Question: i am using Laravel 4
my base url is 'http://localhost/messifan/fms/laravel/public/'
my css in 'public/css/barcelona.css'
browser trying to load this URL
'''
http://localhost/messifan/fms/laravel/public/css/barcelona.css
'''
i am using this code in view to load css
'''
<?php echo URL::asset('css/barcelona.css'); ?>
'''
I get this error trying to open 'http://localhost/messifan/fms/laravel/public/css/barcelona.css'

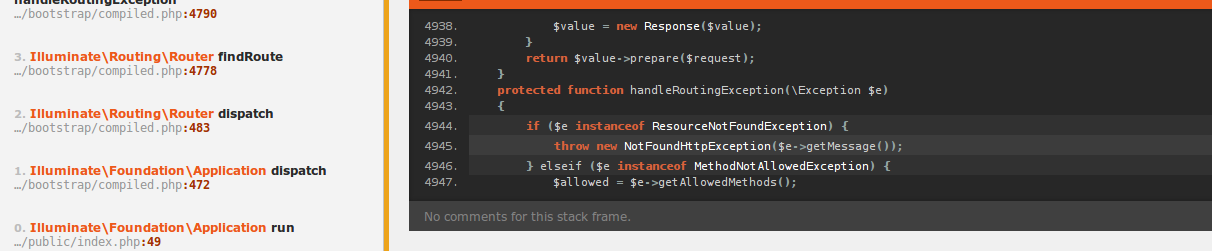
Answer: The problem could be on your htaccess or permissions.
Try to temporarily remove htaccess and try to access directly the css file. If the problem persists then you should try to 'chmod' 'public/css' folder and the files in to 777 and try again.
Check again the path to the css file and its name.